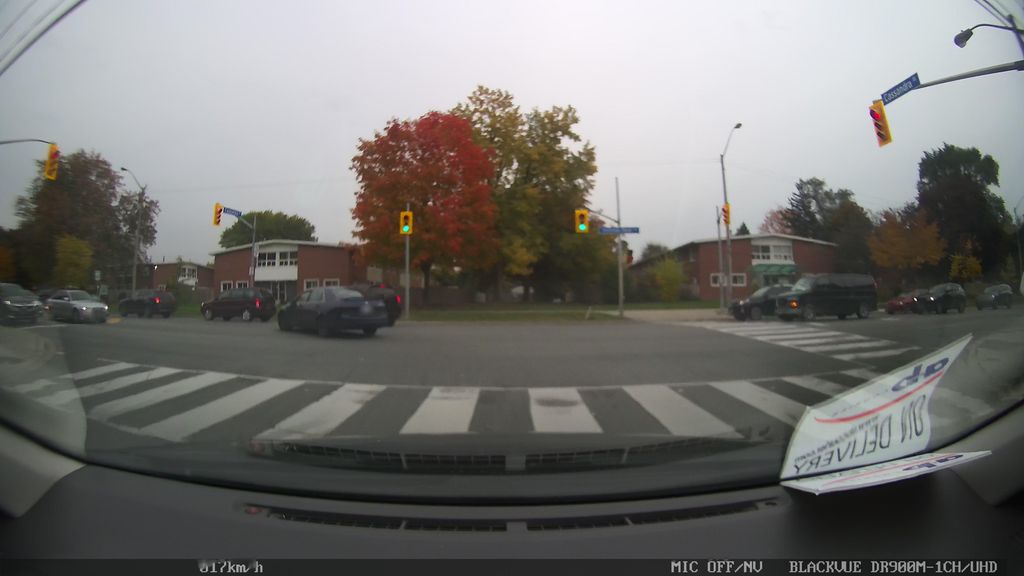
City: toronto